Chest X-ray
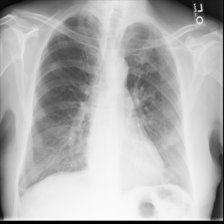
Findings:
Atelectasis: negative
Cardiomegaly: negative
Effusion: negative
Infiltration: negative
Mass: negative
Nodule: negative
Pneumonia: negative
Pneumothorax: negative
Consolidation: negative
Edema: negative
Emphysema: negative
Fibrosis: negative
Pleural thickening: negative
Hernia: negative